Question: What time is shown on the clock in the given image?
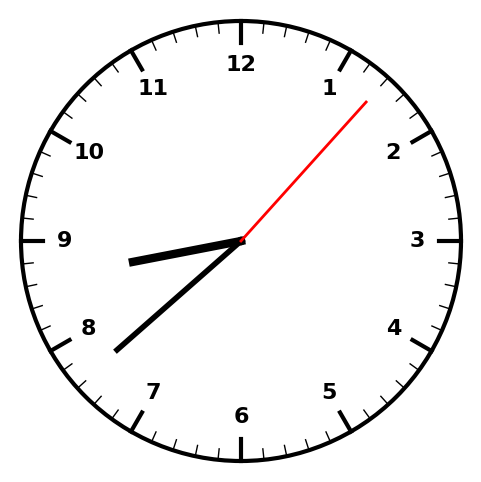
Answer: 08:38:07